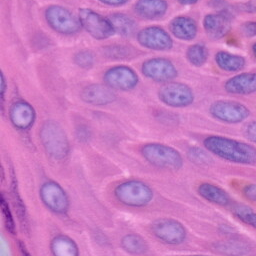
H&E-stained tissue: Skin